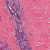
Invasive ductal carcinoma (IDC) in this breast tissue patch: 0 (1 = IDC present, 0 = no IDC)